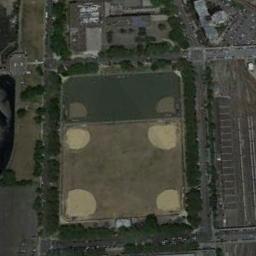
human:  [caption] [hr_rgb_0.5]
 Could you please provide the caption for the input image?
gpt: Six baseball diamonds next to a parking lot and some buildings beside .

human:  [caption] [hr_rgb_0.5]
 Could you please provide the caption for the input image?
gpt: There are six baseball diamonds in the wasteland surrounded by the trees and houses .

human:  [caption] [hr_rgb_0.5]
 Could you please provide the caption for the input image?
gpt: In the picture there is a baseball field and a parking lot .

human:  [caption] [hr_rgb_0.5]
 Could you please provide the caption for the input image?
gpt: The six baseball diamonds are bounded by trees .

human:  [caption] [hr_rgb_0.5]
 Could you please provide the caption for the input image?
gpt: There are six baseball diamonds in the middle of grass covered with trees .